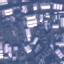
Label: Industrial